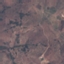
Label: HerbaceousVegetation